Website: crate-barrel
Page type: stored-credit-cards
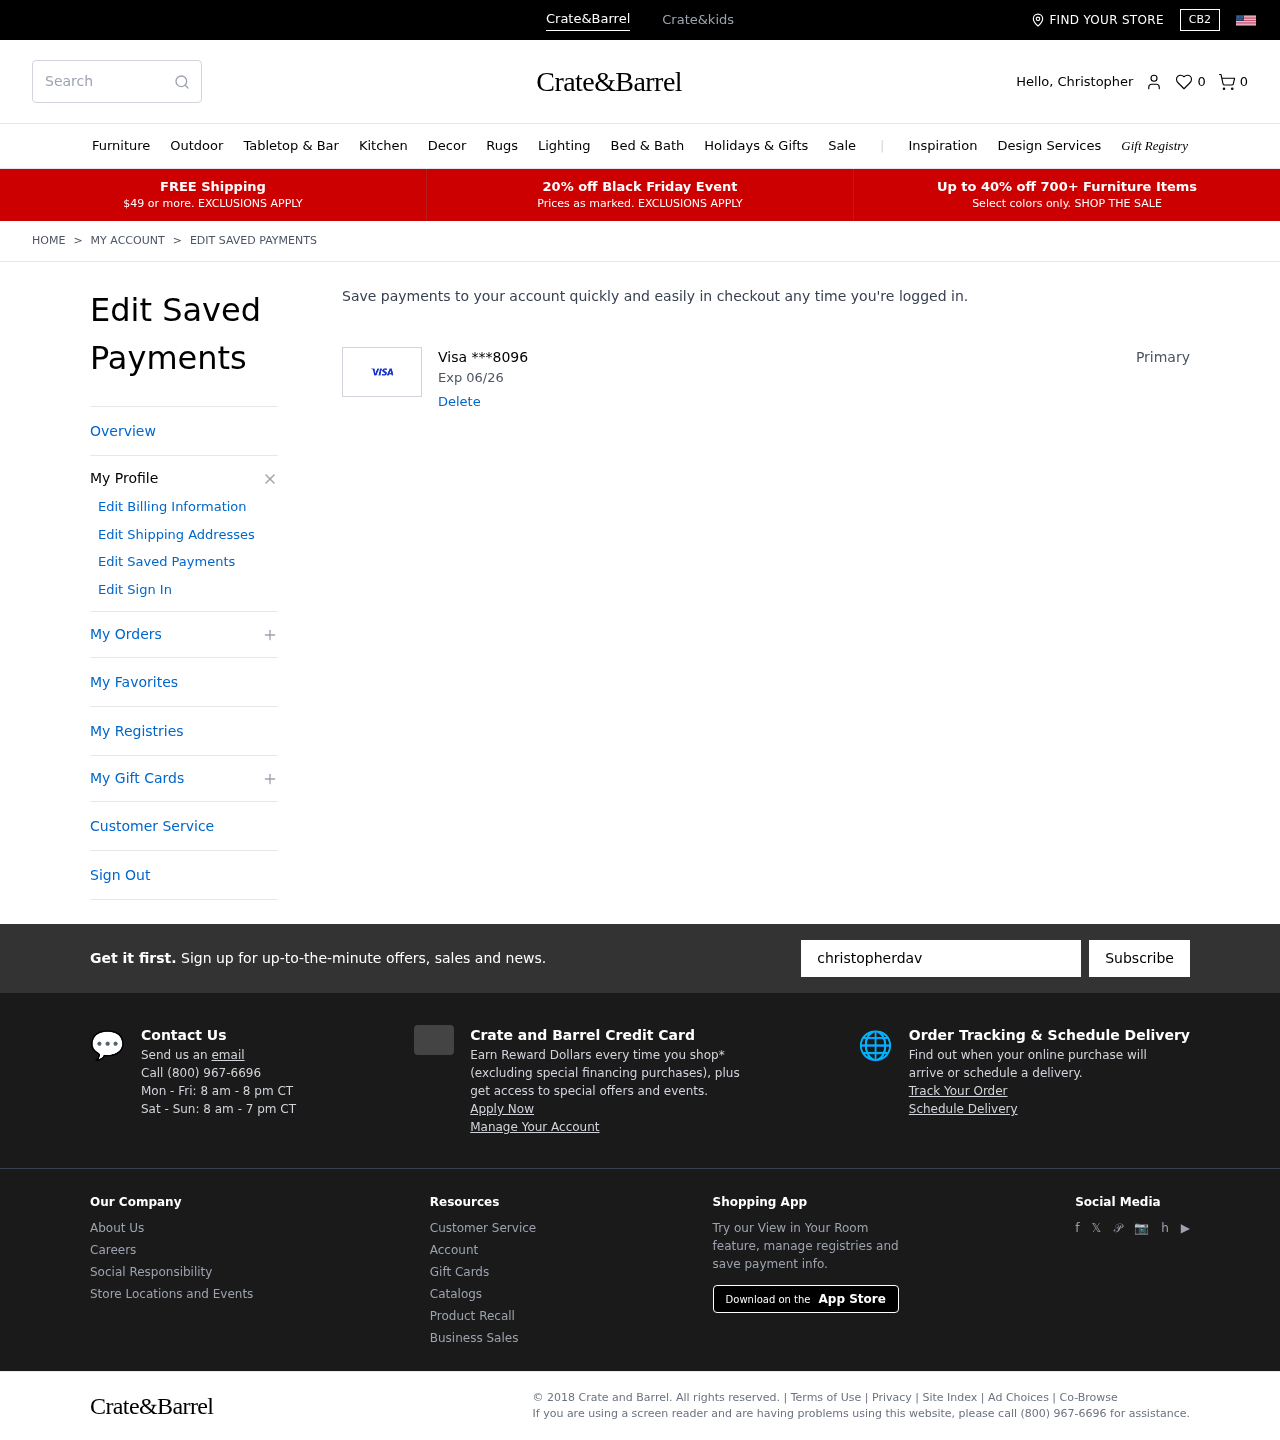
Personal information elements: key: PII_CARD_EXPIRY
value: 06/26
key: PII_CARD_LAST4
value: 8096
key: PII_CARD_TYPE
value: Visa
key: PII_FIRSTNAME
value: Christopher
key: PII_EMAIL
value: christopherdavis@yahoo.com
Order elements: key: ORDER_NUM_ITEMS
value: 0
Search elements: key: HEADER_SEARCH
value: Search
Other elements: key: FAVORITES_COUNT
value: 0